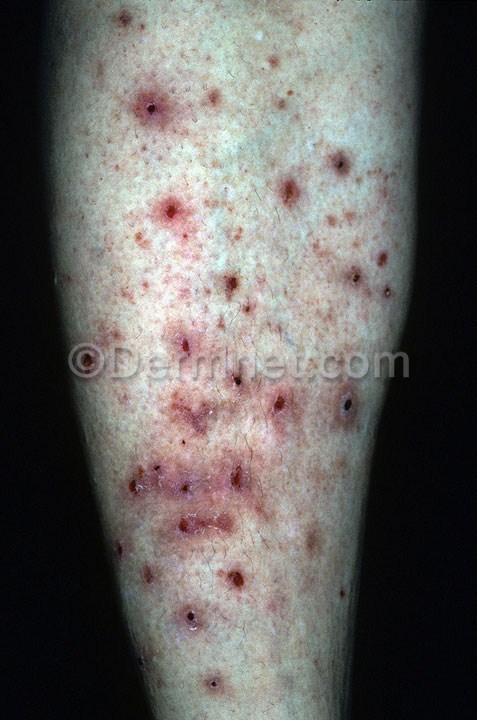
Disease: Cellulitis Impetigo and other Bacterial Infections